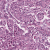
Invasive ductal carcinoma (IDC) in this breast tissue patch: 1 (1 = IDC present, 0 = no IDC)